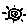
Label: sun